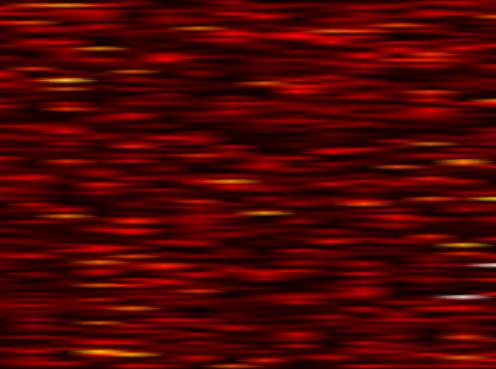
Label: FBMC